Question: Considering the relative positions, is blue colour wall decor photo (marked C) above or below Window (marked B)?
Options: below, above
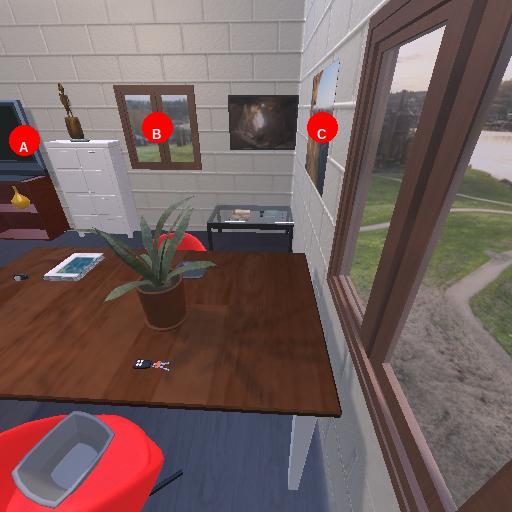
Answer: below